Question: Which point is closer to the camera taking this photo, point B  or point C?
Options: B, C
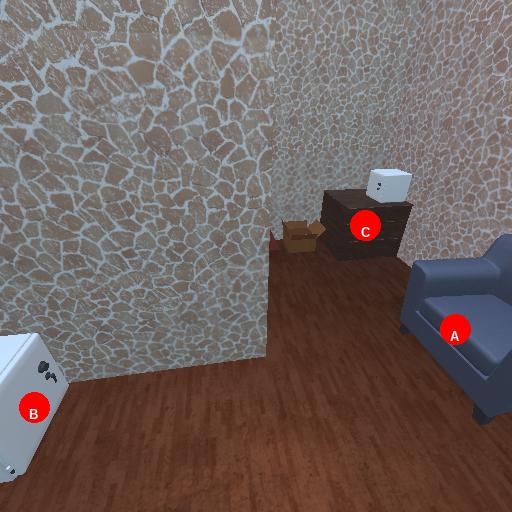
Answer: B